Question: could you please give me a hint on how to share a single event via google calendar api?
That is I'd like to invite other users to see the event programmatically without sharing the whole calendar. To mimic the "Add guests" UI action

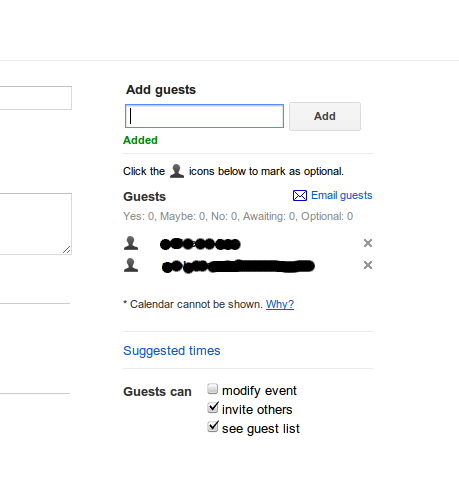
Answer: You can use the API to add people to the 'attendees' collection:
<URL>